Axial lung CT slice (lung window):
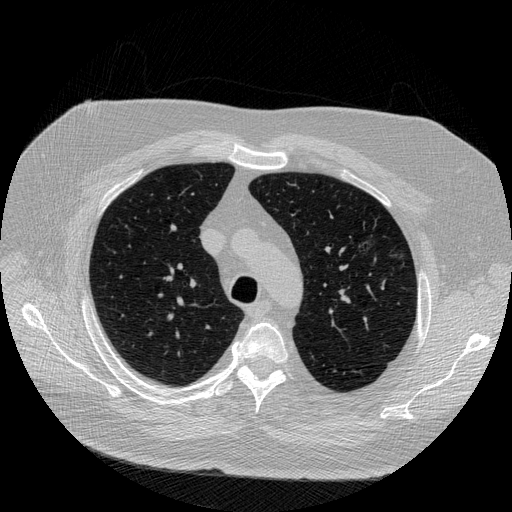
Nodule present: yes
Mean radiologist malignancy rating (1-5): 2